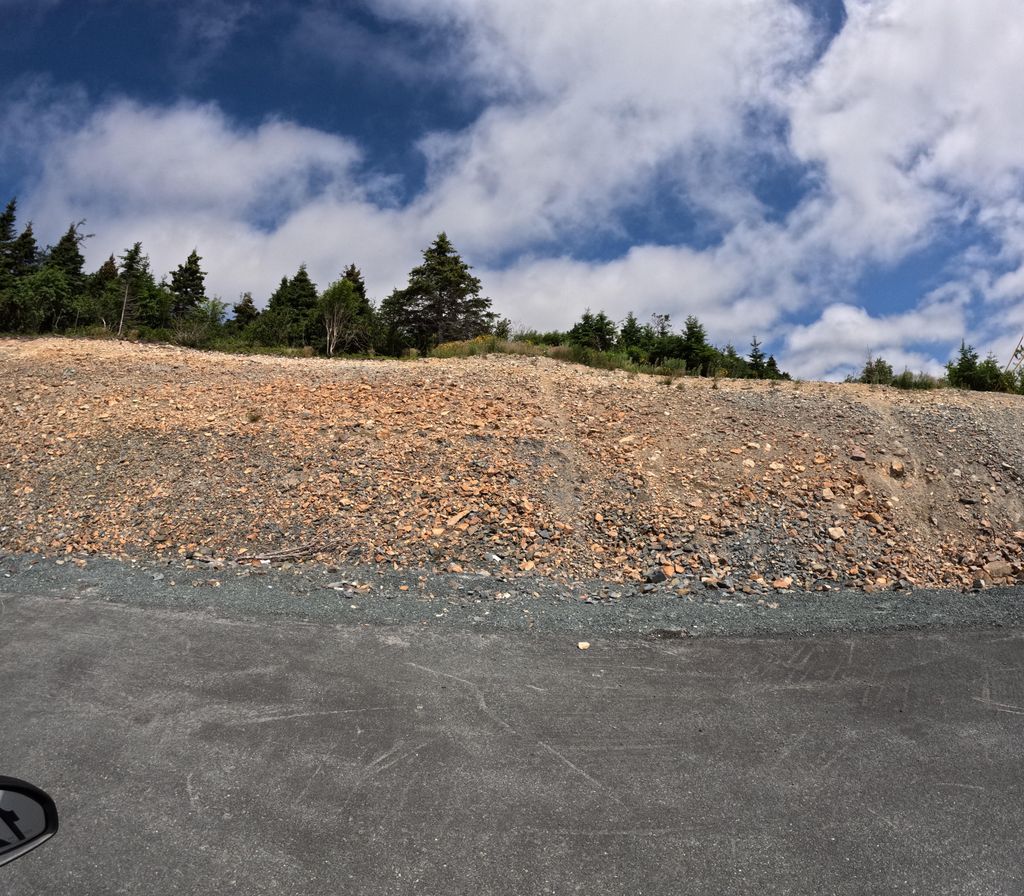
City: st_johns